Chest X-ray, PA view. Patient: 52 years old, sex F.
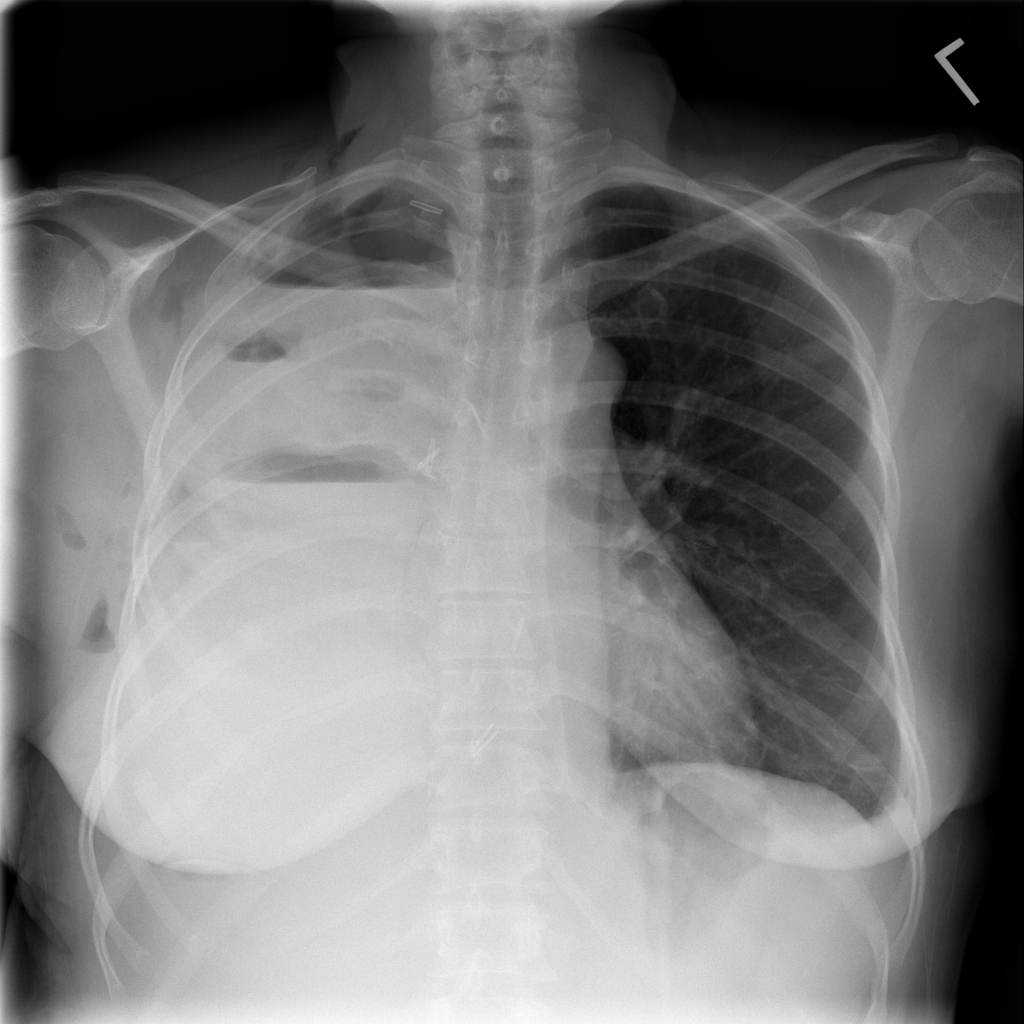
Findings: Emphysema